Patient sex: F
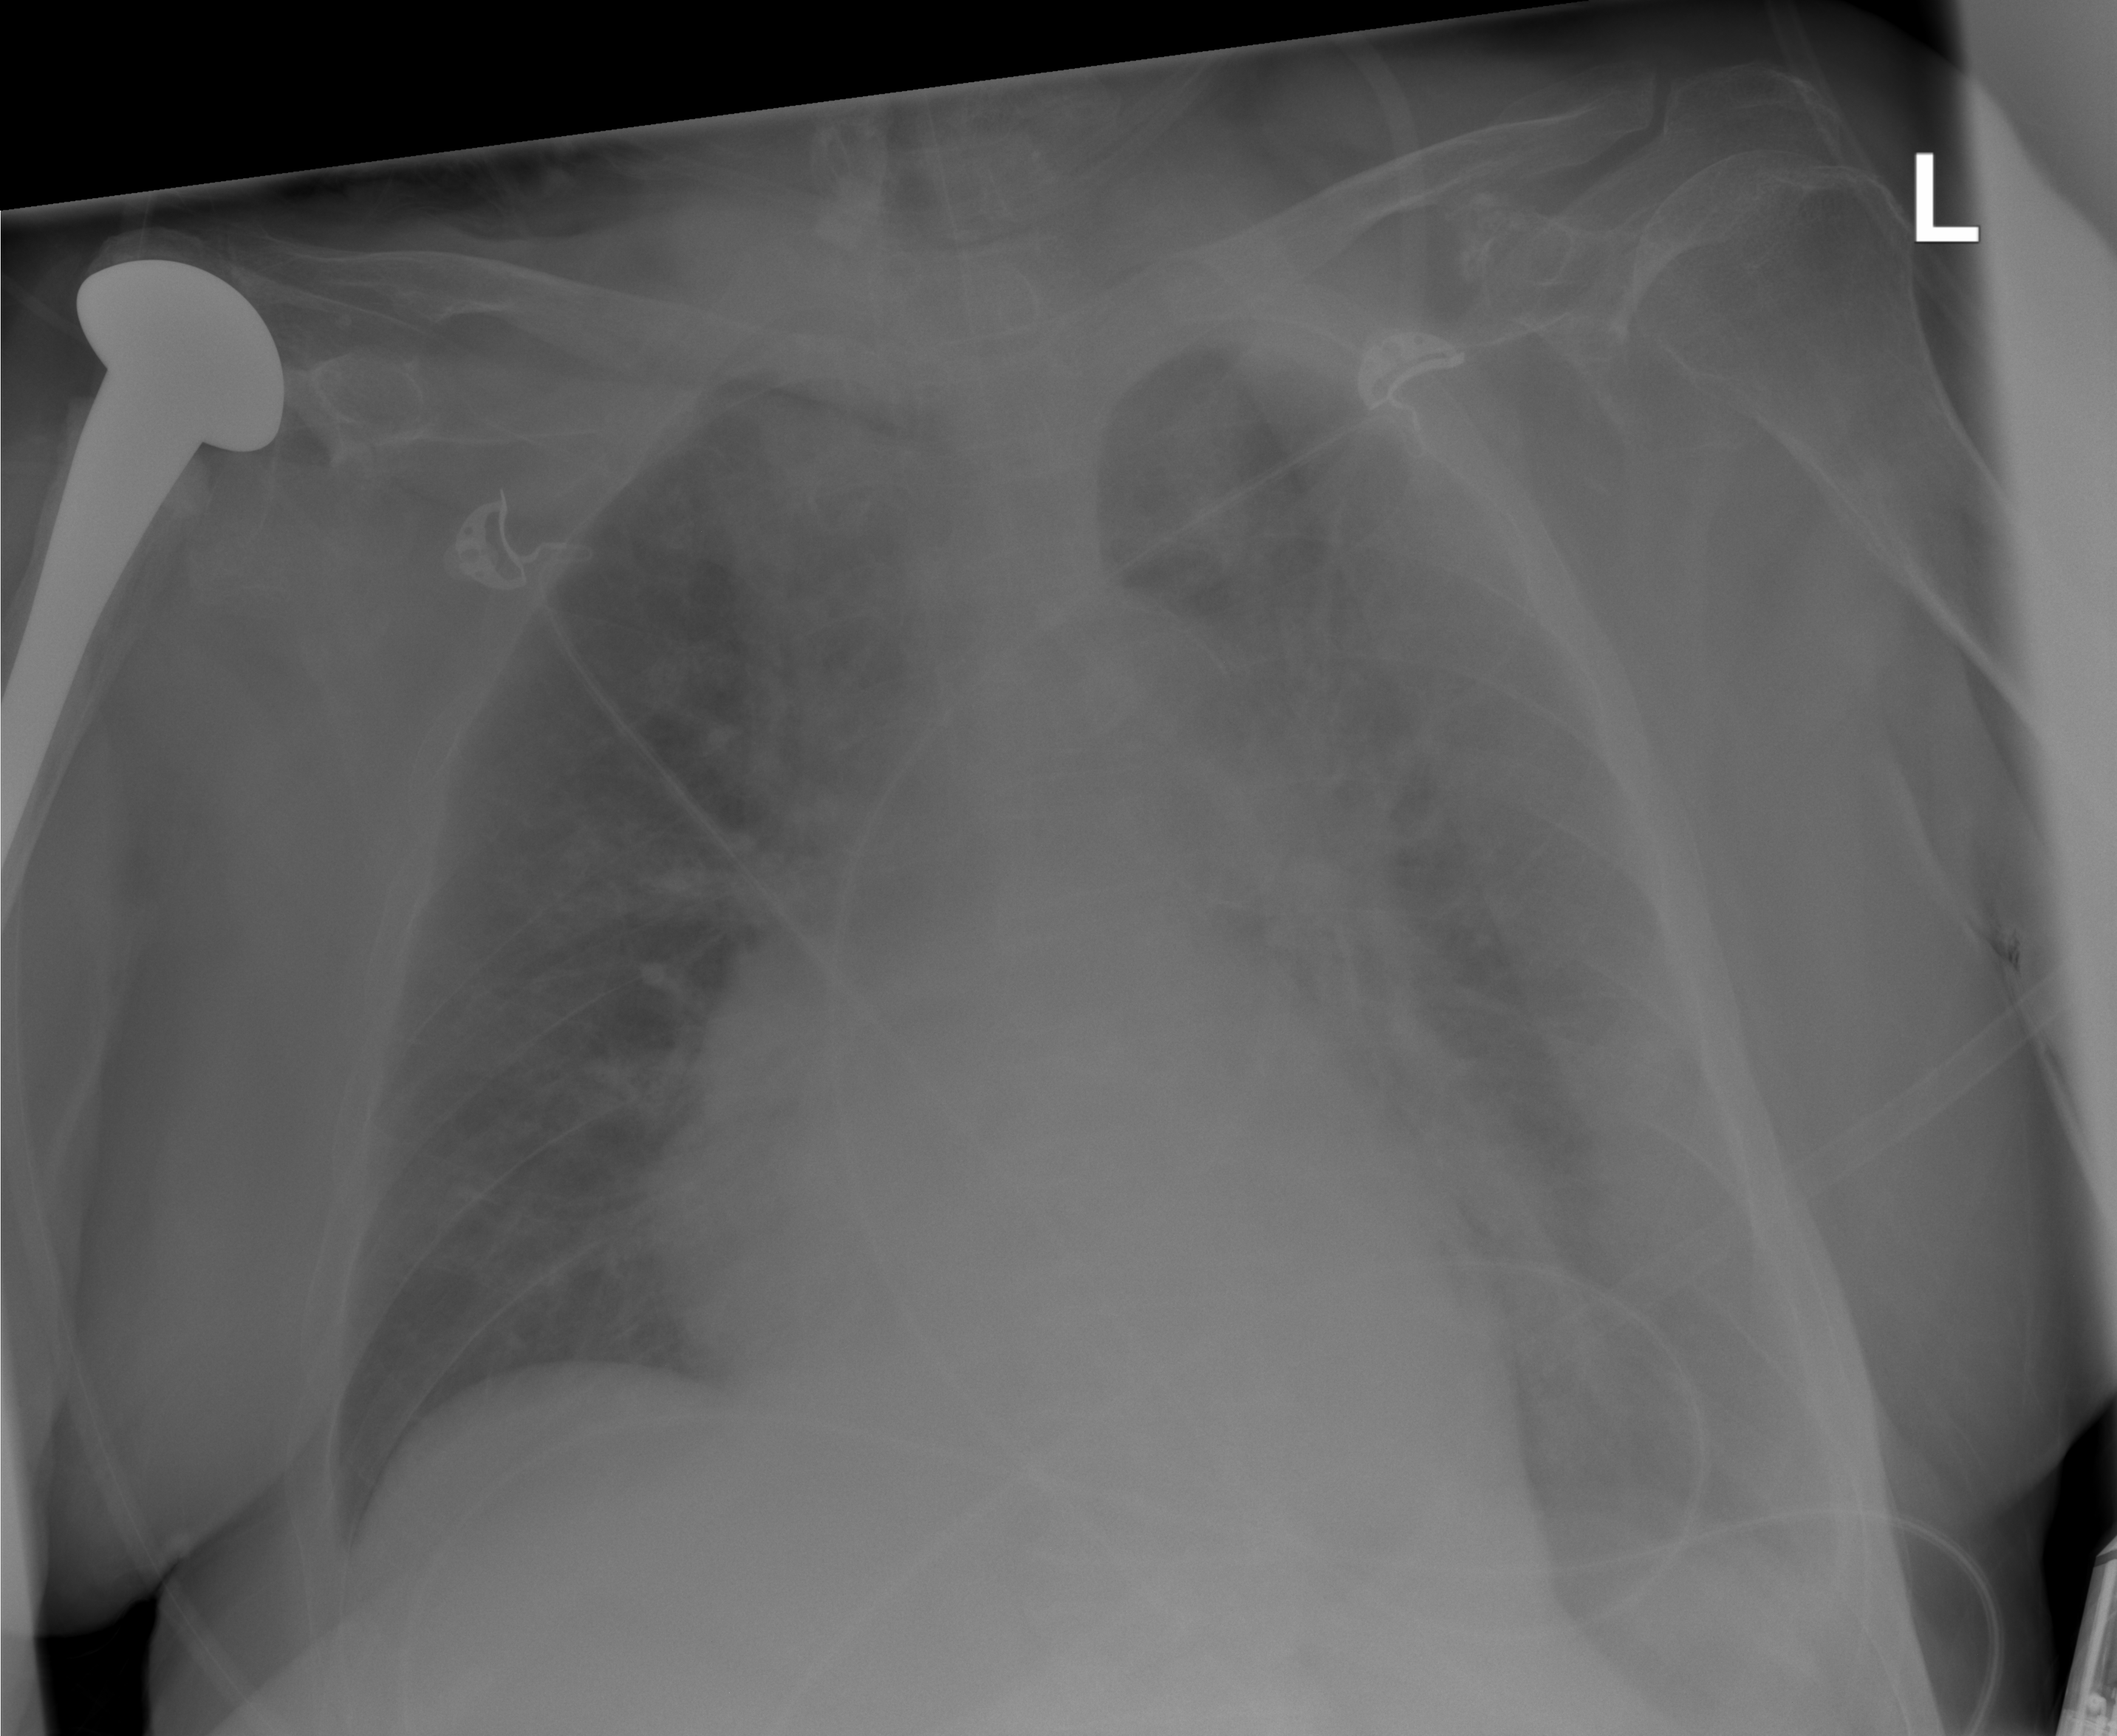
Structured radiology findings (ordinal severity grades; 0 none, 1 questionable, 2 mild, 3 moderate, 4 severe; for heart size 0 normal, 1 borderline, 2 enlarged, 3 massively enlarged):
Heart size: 2
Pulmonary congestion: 2
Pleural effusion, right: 0
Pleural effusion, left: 2
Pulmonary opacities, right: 1
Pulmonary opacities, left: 2
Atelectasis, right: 0
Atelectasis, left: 2